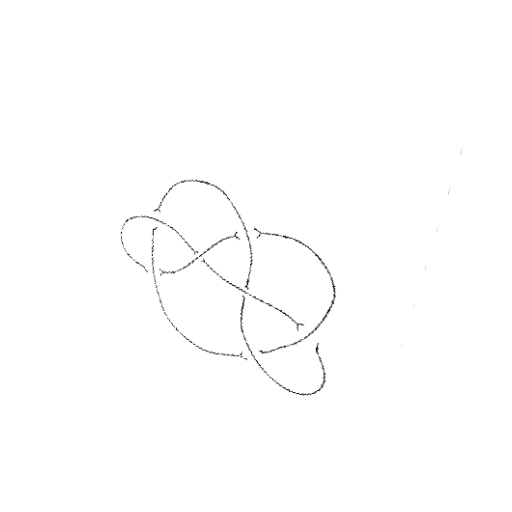
Crossing number: 7